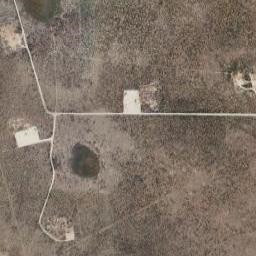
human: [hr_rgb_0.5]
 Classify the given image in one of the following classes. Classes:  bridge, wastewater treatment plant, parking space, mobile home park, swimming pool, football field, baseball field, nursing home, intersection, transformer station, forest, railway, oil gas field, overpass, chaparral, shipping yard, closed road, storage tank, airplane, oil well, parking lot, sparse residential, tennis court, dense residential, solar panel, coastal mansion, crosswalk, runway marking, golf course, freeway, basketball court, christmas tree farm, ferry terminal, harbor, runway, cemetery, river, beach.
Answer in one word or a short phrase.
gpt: oil gas field